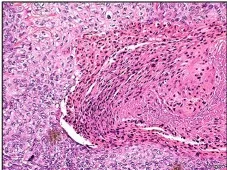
Histological evaluation of NEC and SCC. And surgically resected specimen (SCC.
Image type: pathology (h&e)